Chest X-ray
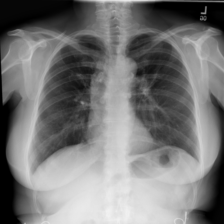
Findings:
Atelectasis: positive
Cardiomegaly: negative
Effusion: negative
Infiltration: negative
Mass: negative
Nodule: negative
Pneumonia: negative
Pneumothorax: negative
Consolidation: negative
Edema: negative
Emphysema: negative
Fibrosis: negative
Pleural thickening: negative
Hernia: negative